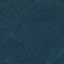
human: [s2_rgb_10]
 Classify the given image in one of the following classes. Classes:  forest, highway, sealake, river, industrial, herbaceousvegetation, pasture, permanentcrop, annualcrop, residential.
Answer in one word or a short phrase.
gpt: Forest